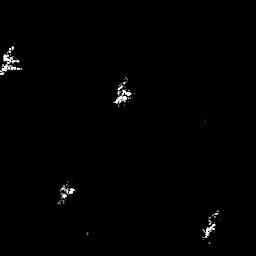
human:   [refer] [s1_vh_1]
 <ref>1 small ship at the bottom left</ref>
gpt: <box>[[21, 72, 29, 80, 0]]</box>